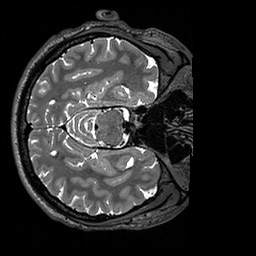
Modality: T2w
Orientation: axial
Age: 34
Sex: male
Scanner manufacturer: siemens
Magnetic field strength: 3 T
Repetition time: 3.2 s
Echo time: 0.408 s